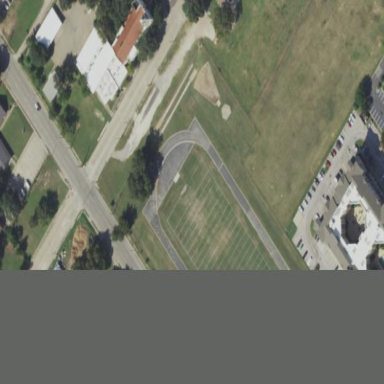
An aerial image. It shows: American football pitch for leisure and sport activities.